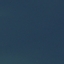
Label: SeaLake